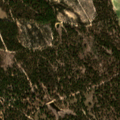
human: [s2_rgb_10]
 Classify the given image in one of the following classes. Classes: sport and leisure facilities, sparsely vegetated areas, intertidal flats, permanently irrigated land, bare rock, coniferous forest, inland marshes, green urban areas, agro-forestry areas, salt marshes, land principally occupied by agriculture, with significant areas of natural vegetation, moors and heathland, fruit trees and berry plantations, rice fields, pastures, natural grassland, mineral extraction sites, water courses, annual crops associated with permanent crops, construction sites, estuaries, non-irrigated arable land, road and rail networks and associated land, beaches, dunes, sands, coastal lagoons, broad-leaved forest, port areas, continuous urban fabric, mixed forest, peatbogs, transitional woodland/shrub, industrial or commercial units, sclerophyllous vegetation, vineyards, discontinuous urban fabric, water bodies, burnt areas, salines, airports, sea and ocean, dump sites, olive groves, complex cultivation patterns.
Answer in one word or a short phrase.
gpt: non-irrigated arable land, agro-forestry areas, broad-leaved forest, coniferous forest, transitional woodland/shrub